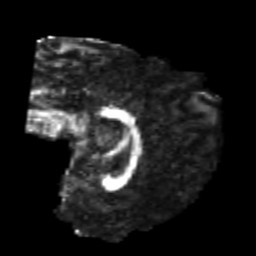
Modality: FA
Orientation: sagittal
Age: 20
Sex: male
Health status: healthy
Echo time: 0.074 s